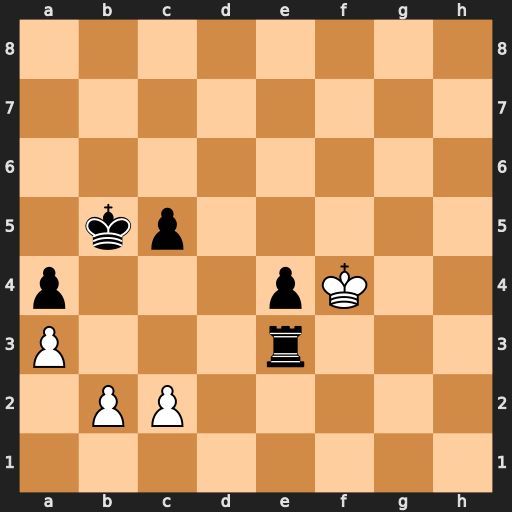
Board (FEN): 8/8/8/1kp5/p3pK2/P3r3/1PP5/8
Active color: w
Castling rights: -
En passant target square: -
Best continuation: Kxe3 Kc6 Kxe4